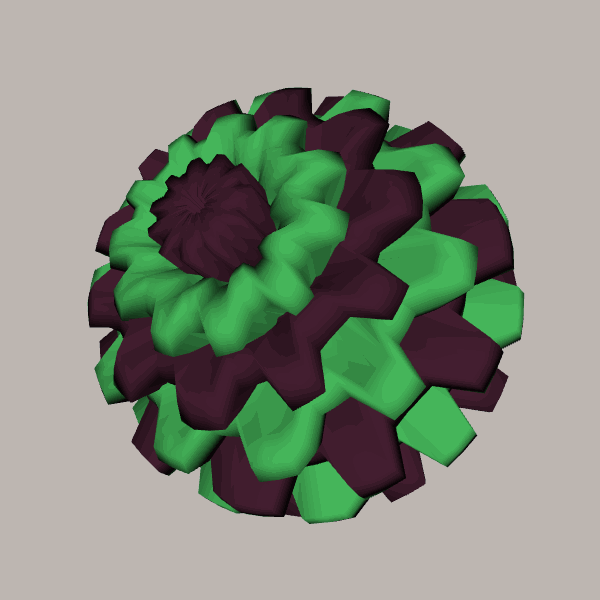
Background: light